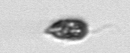
Label: flagellate